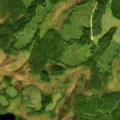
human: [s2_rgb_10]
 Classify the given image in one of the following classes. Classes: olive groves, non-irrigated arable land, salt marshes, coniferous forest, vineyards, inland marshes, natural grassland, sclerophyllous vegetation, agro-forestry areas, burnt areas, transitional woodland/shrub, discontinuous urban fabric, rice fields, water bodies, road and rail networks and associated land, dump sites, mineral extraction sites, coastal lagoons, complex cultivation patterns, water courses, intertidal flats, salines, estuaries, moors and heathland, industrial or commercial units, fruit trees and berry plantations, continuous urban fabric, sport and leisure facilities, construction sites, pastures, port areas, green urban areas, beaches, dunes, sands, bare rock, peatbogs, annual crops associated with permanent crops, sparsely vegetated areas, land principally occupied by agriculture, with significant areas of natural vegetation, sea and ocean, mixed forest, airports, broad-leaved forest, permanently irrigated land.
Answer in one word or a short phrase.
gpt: coniferous forest, transitional woodland/shrub, peatbogs, water bodies